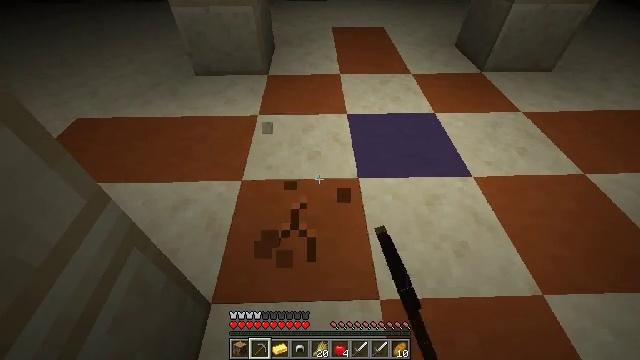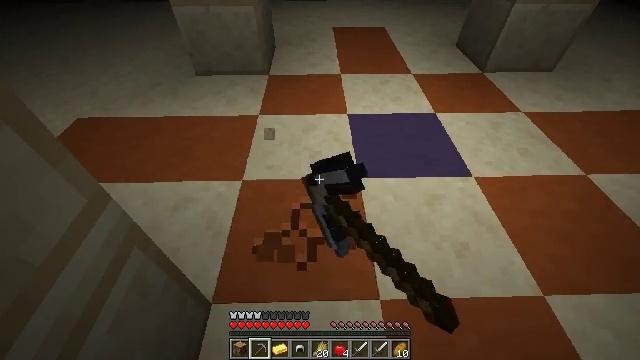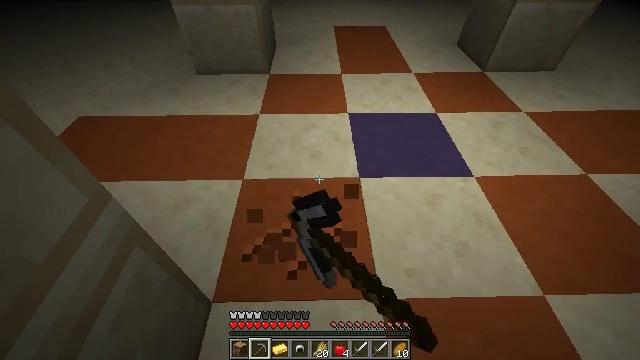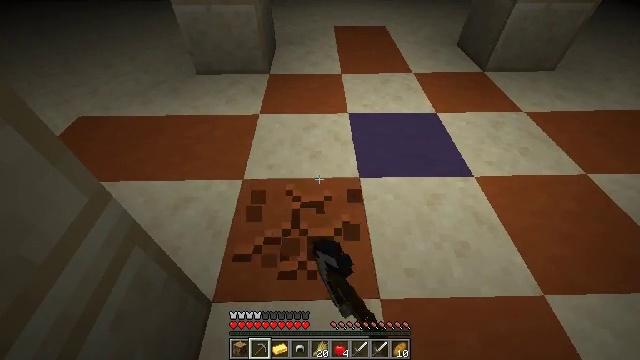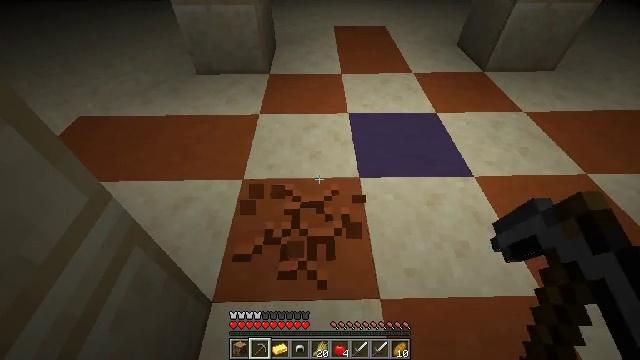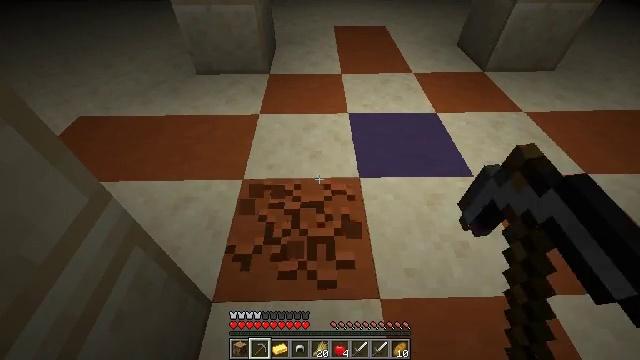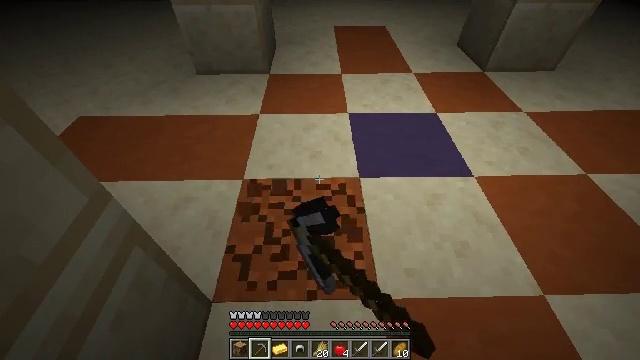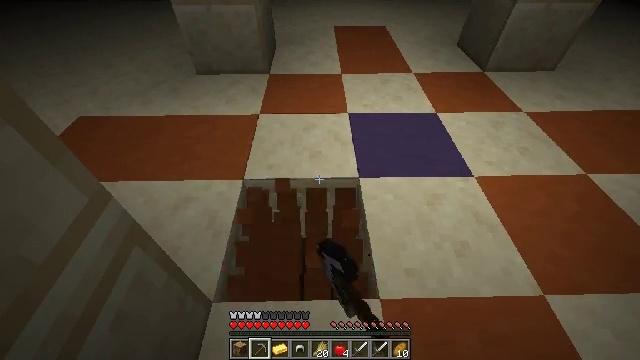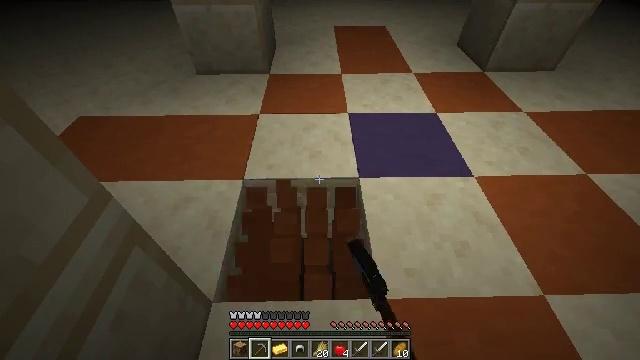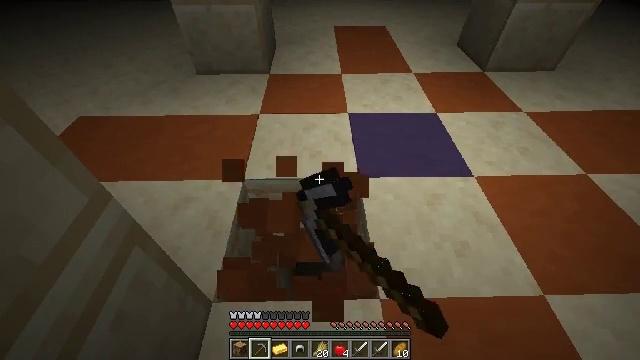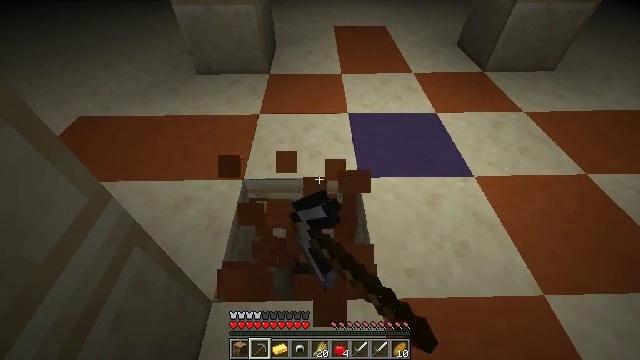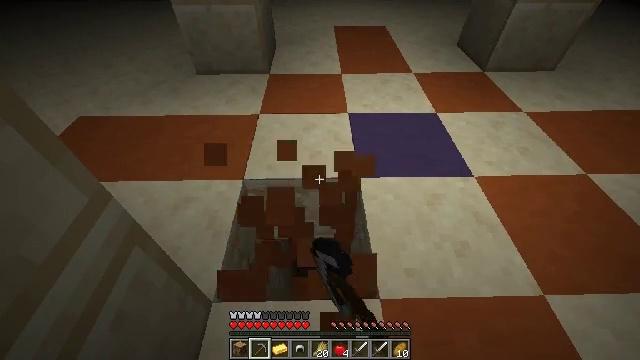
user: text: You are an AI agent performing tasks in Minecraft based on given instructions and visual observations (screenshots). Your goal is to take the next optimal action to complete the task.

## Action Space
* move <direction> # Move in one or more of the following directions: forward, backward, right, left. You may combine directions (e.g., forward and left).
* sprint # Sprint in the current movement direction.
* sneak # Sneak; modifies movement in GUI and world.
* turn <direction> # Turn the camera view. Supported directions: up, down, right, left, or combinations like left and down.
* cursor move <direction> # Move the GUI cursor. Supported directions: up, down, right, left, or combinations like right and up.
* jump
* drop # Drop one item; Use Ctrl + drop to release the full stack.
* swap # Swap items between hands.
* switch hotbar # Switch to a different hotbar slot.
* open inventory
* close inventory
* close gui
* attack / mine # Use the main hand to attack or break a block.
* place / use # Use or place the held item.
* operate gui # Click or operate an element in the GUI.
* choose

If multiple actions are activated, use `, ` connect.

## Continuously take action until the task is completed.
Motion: motion action
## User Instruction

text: Dig out the orange terracotta.
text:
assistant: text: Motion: attack / mine
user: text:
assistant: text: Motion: attack / mine
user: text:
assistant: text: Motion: attack / mine
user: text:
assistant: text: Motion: attack / mine
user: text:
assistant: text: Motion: attack / mine
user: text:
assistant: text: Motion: attack / mine
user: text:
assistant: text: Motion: attack / mine
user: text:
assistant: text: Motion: attack / mine
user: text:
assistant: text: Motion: attack / mine
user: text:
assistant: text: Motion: attack / mine
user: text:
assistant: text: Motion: attack / mine
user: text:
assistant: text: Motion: attack / mine